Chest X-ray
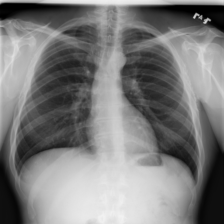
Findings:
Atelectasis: negative
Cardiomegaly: negative
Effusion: negative
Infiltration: negative
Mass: negative
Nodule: negative
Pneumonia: negative
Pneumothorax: negative
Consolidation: negative
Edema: negative
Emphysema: negative
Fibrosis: negative
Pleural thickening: negative
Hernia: negative